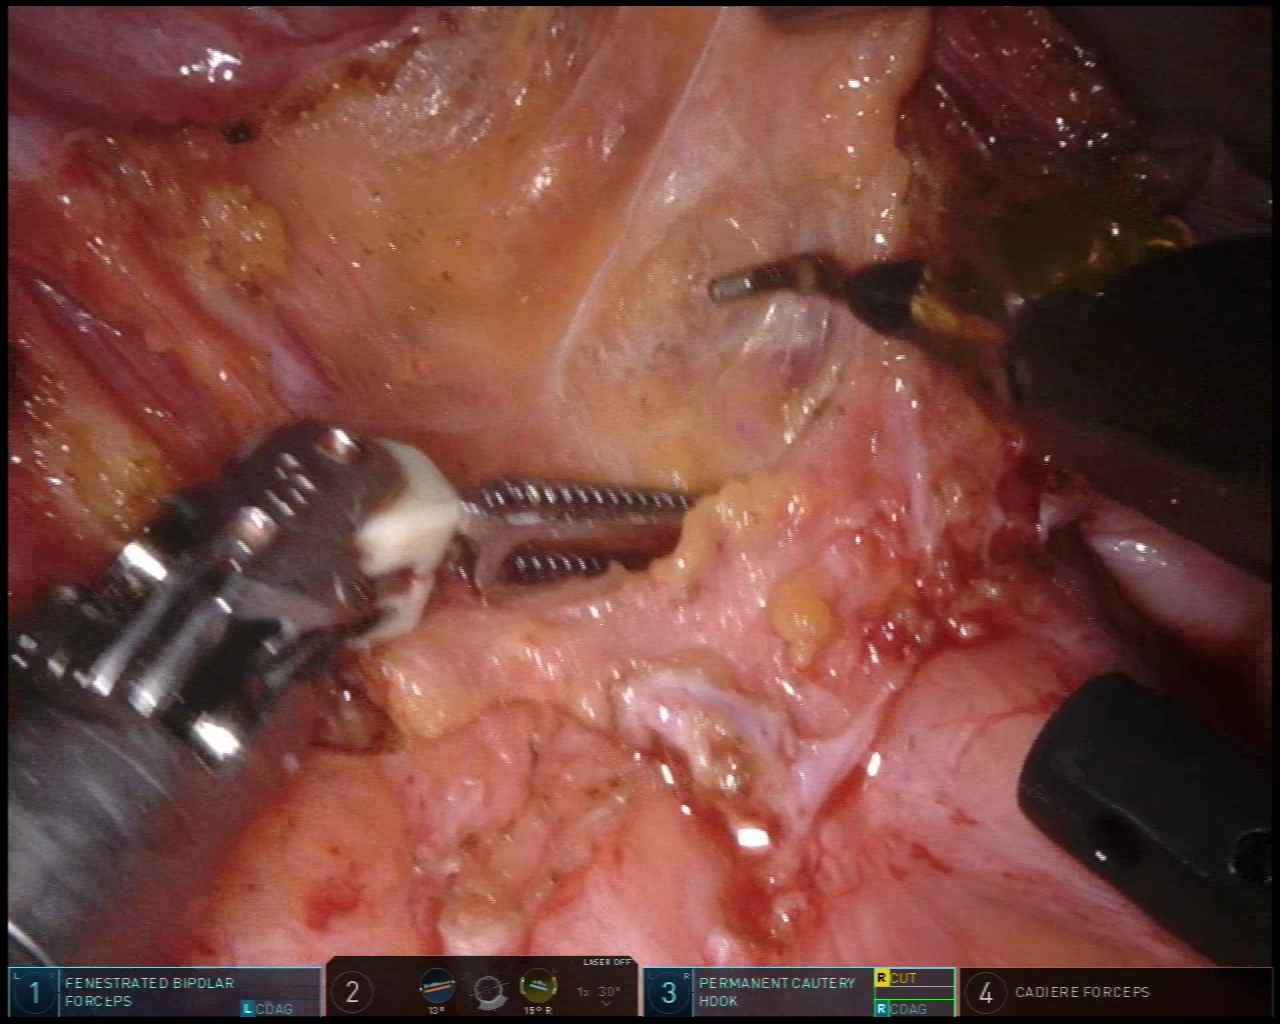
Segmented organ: ureter
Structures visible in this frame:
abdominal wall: no
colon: yes
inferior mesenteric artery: no
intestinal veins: no
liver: no
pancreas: no
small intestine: no
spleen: no
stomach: no
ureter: yes
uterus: no
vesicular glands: no